Brain MRI, t1w sequence, axial 2D slice.
Patient: age 23, sex F, weight 90 kg, height 1.9 m
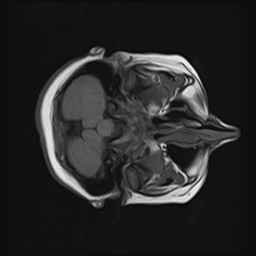